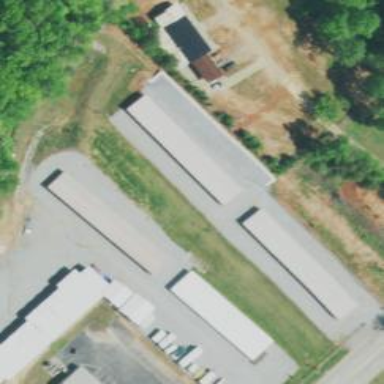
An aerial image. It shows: Area designated for garages used for storage rental.